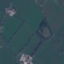
Land use / land cover: Pasture